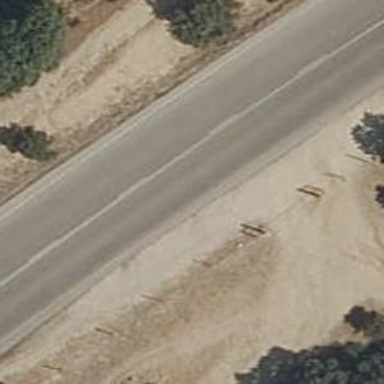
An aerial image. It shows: Unclassified road with asphalt surface.